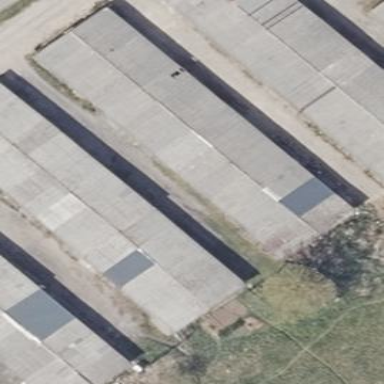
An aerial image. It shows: Group of garages.